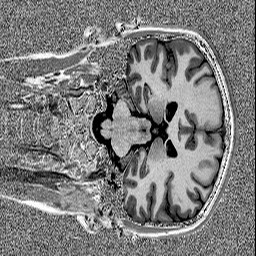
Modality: MP2RAGE
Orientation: coronal
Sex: female